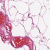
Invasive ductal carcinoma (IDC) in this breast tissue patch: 0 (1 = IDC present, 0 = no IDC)